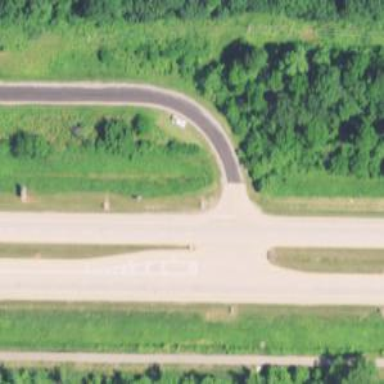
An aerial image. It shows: Trunk link highway.